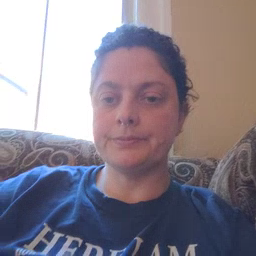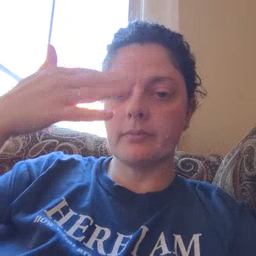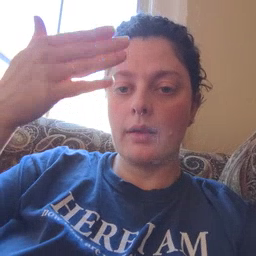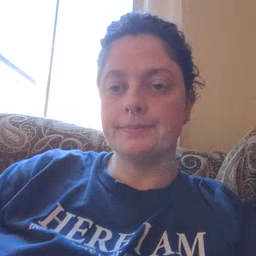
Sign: flag